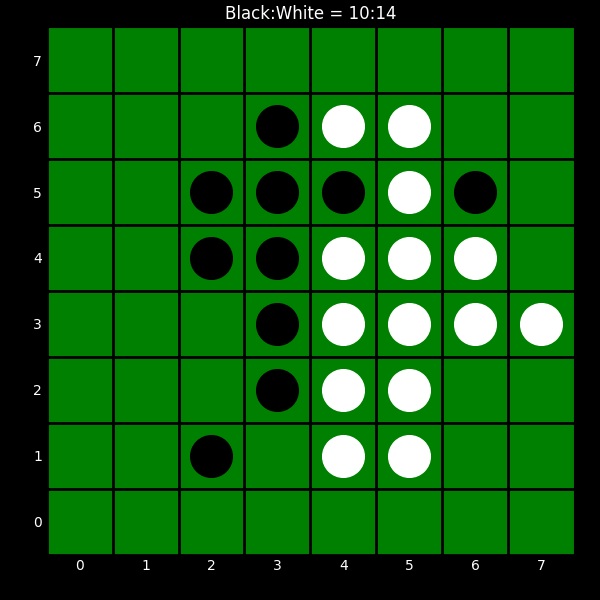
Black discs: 10
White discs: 14